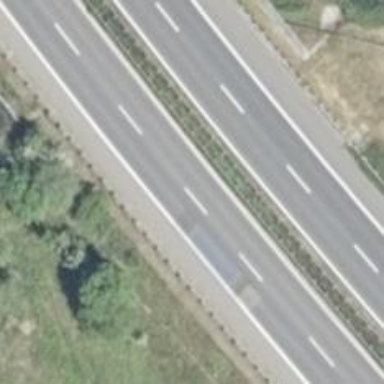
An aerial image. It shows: Trunk motorroad.